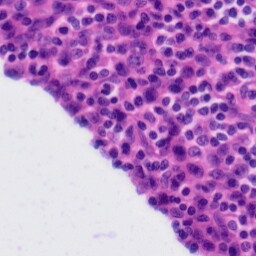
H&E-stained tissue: Tonsil